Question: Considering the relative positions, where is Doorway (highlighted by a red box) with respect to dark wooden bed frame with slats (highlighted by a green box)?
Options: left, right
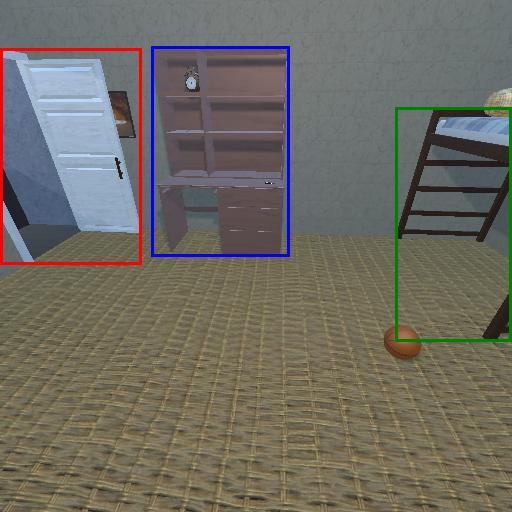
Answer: left